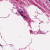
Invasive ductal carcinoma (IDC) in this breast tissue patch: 0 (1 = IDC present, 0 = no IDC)